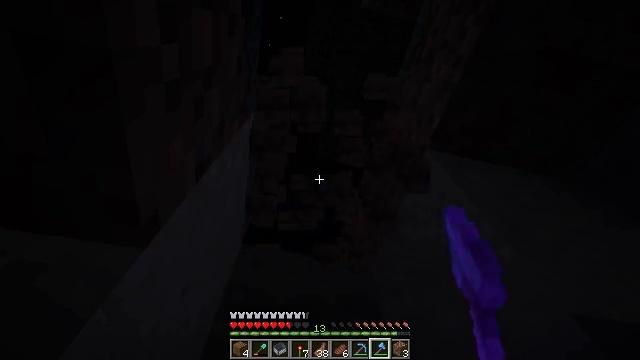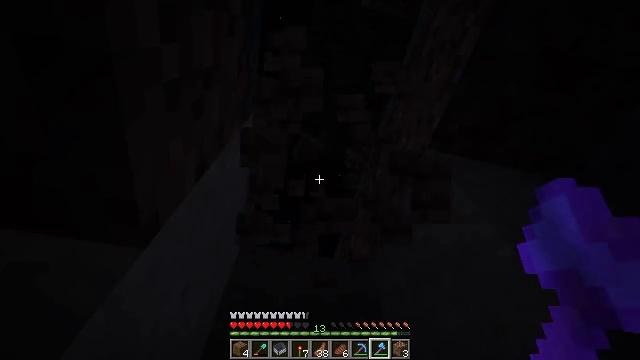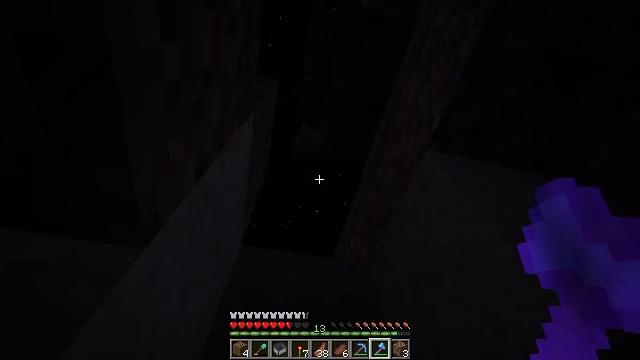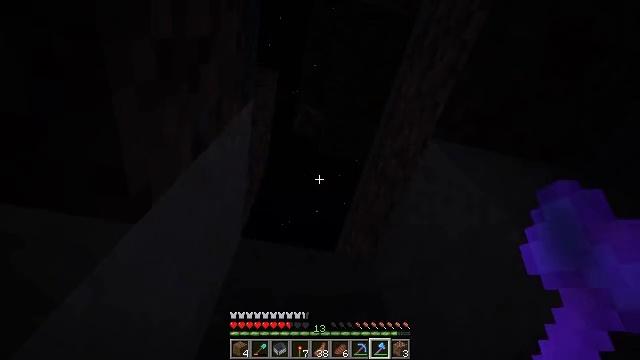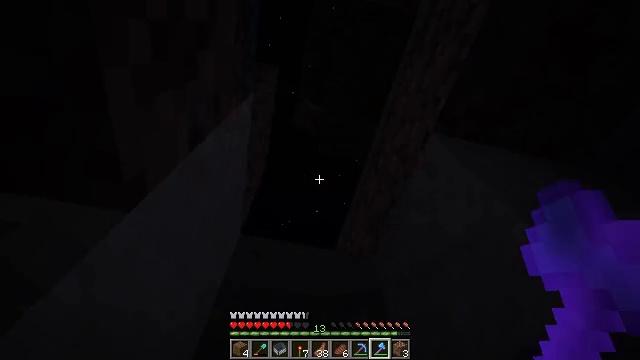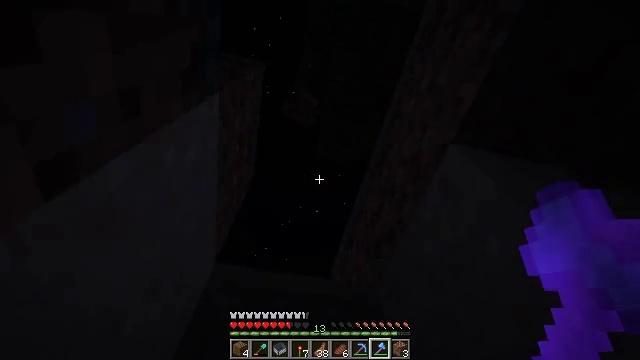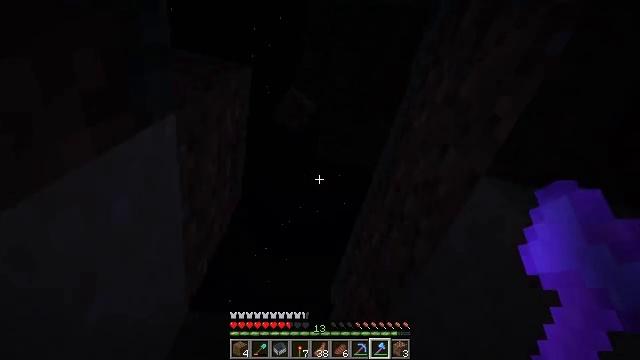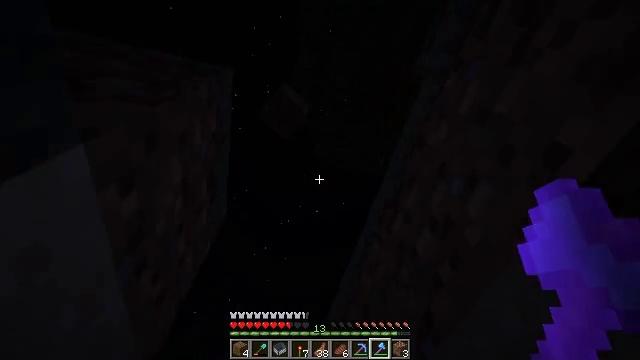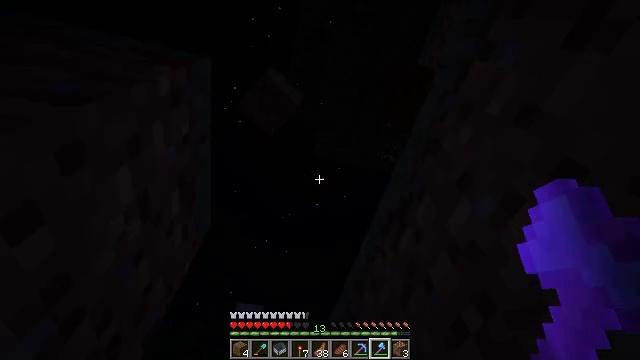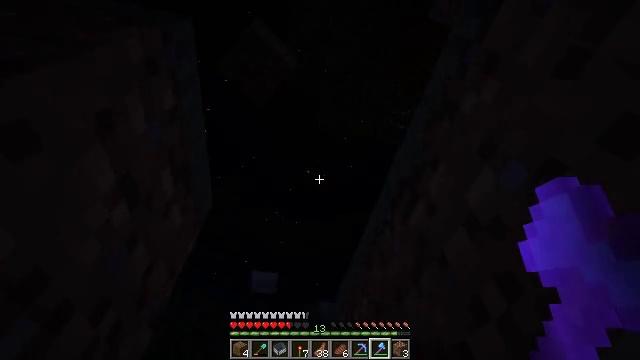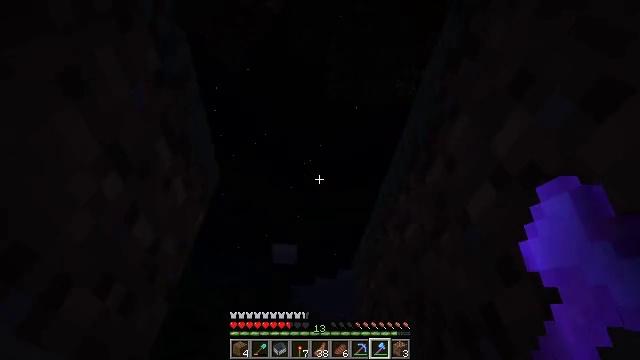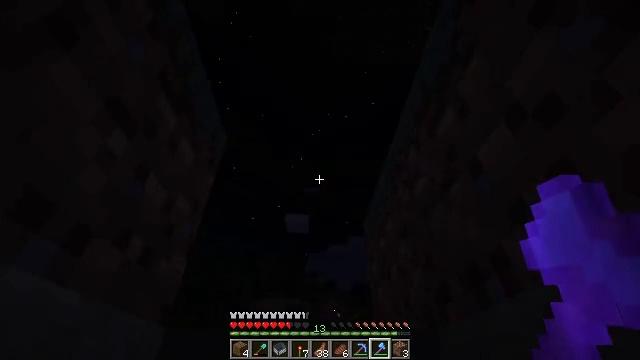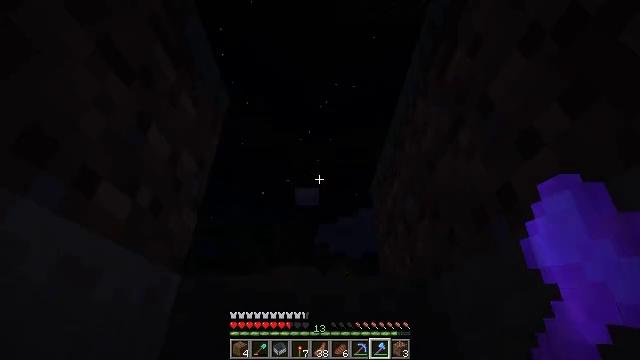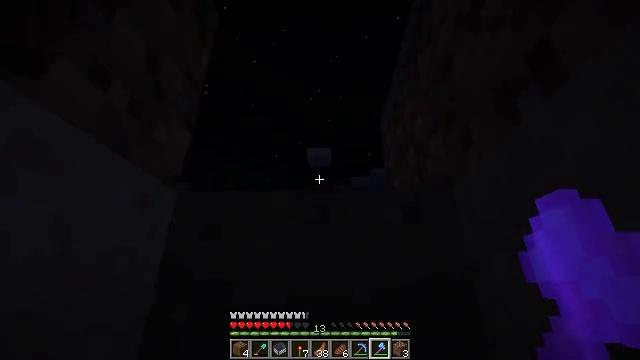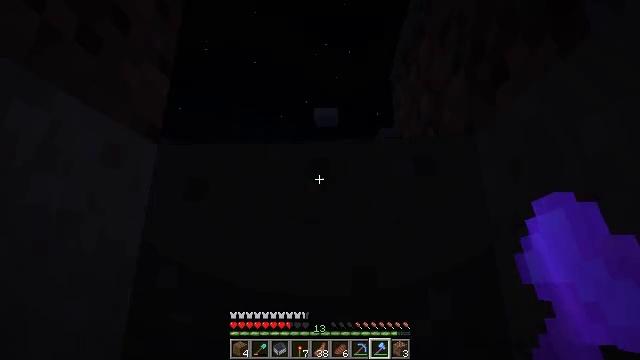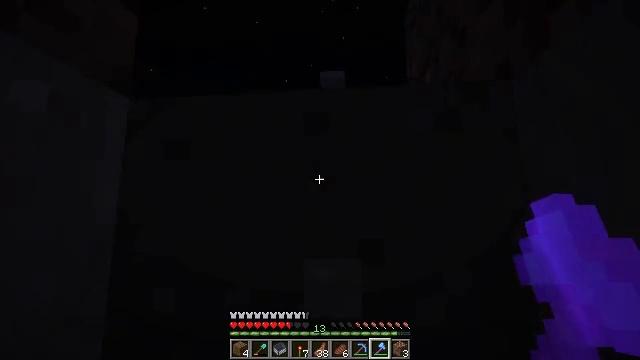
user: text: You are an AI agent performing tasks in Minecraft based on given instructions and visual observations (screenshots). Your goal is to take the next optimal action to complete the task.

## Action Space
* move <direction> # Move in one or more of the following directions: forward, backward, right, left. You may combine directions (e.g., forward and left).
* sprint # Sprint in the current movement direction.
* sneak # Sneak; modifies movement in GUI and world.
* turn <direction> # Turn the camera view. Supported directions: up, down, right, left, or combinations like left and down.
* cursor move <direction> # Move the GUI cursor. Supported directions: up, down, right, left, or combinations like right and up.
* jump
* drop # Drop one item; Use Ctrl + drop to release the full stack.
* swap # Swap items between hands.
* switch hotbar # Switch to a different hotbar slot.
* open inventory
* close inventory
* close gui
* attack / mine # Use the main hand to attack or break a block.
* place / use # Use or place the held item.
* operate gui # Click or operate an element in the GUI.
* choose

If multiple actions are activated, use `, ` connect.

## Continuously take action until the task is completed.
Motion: motion action
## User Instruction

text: Gather sand from the desert.
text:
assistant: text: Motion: attack / mine
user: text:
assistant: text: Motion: attack / mine
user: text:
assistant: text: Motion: move forward, attack / mine
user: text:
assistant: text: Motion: move forward, attack / mine
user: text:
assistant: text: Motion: move forward, jump
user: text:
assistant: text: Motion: move forward, jump
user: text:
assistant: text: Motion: move forward, jump
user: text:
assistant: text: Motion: move forward, turn down, jump
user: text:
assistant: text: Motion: move forward, turn left and down, jump
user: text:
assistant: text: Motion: move forward, turn left and down, jump
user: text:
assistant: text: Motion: move forward, turn left and down, jump
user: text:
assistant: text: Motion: move forward, turn left and down, jump
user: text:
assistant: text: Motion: move forward, turn left and down, jump
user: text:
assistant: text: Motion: move forward, turn left and down, jump
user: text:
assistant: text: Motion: turn left and down, attack / mine
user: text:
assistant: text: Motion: turn down, attack / mine
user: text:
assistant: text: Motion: turn down, attack / mine
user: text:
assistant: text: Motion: turn down, attack / mine
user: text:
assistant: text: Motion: turn down, attack / mine
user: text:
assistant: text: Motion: turn right and down, attack / mine
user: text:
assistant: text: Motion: attack / mine
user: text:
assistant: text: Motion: turn right, attack / mine
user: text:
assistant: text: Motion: turn right and down, attack / mine
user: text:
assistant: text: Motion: attack / mine
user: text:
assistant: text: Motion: attack / mine
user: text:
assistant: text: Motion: attack / mine
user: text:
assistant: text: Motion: attack / mine
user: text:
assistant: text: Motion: attack / mine
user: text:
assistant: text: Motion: attack / mine
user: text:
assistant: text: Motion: attack / mine